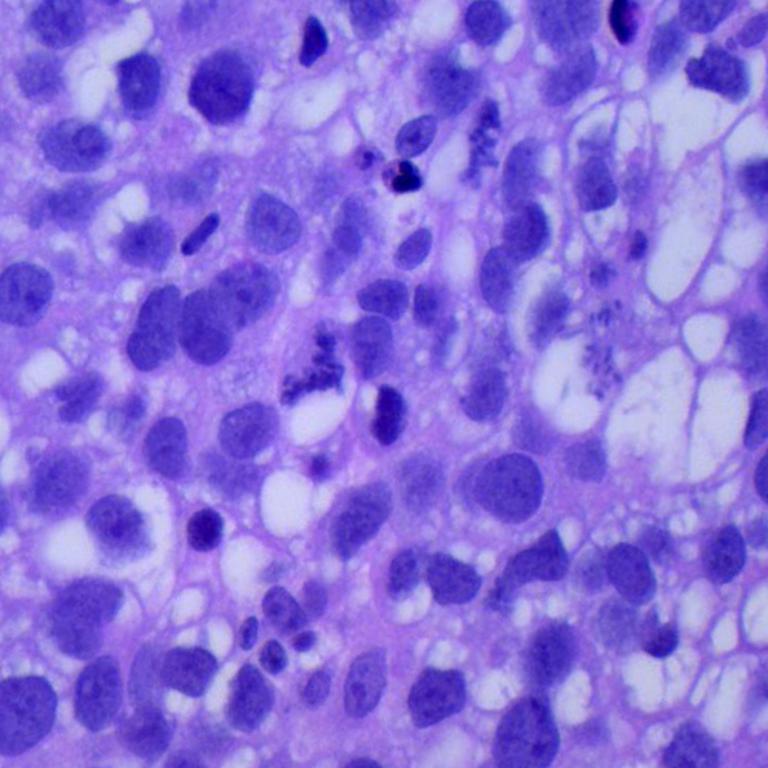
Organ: lung
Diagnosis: squamous carcinomas